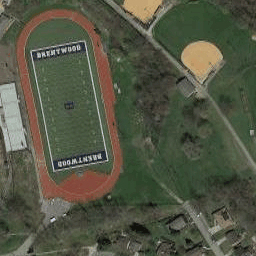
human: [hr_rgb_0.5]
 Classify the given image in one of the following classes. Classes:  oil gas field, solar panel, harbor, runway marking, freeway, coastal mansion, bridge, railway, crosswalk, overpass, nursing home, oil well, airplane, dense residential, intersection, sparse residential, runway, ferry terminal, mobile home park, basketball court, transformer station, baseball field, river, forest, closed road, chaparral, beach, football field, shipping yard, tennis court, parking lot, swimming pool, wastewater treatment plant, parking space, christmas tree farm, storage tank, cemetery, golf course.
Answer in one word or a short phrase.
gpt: football field